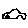
Label: car